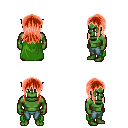
a pixel art fantasy rpg character, male body template, orc, green skin, green cape, teal pants, red unkempt hairstyle, four views (front, back, left, right), 2x2 character sprite sheet, small pixel art, hard edges, no anti-aliasing